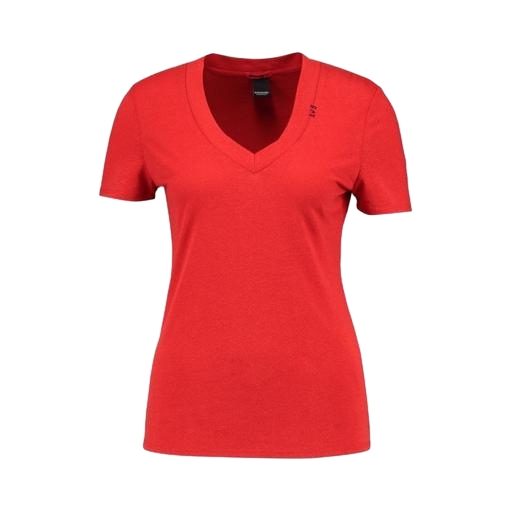
red plus size v-neck top only macy, red plus size printed t-shirt only macy, red v-neck tee, white background